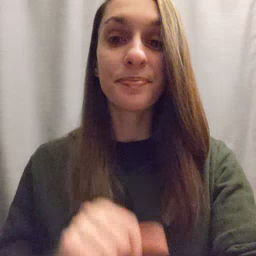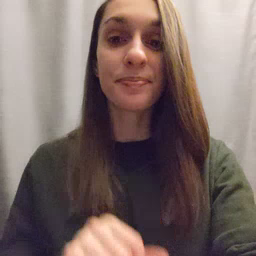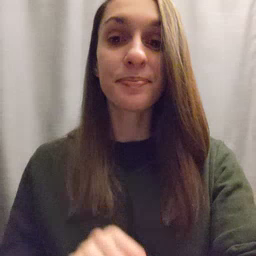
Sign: before